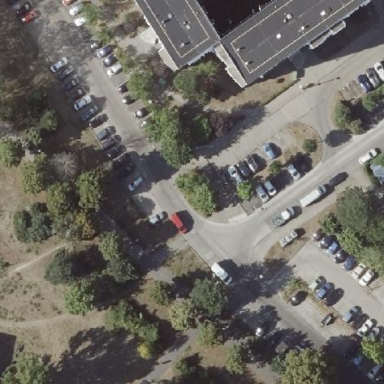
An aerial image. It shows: Parking available on the street side.